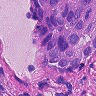
Metastatic tissue present: yes